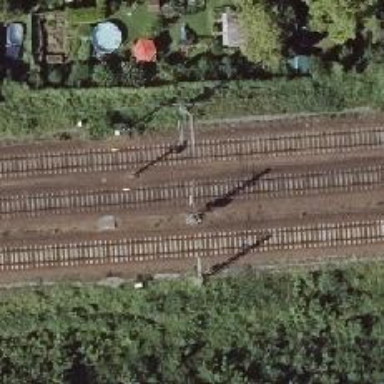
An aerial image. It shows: Railway milestone with catenary mast.